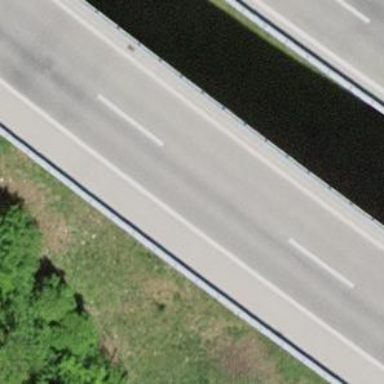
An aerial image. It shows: Viaduct bridge on asphalt motorway.